Question: For the life of me, I don't know when and how these "dots" started showing up in my IDE. I'm not sure if it's Visual Studio OR Code Rush from DevExpress that is doing it.

If anyone knows how to make them go away, please help! =)
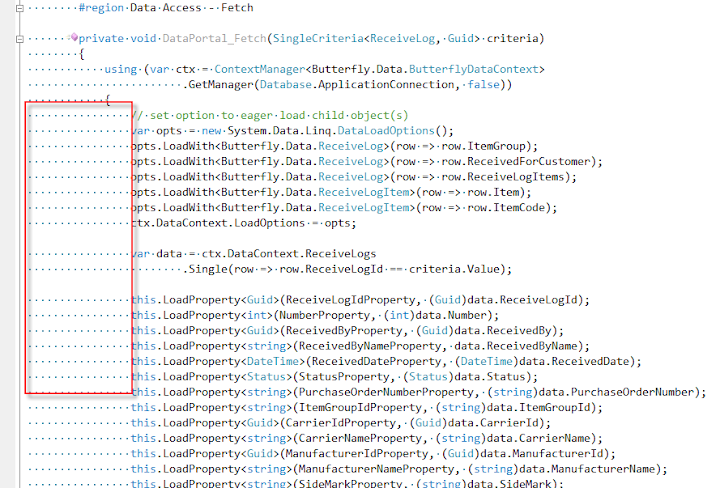
Answer: Those dots represent space characters. You will also see little arrows for tabs, and little hooked arrows for carriage returns.
Press + + to toggle the dots you're seeing.
BTW this is a standard Visual Studio feature. It has nothing to do with CodeRush or any other plugin.
As Martin points out, you could press + , then + . Personally I press CTRL then hold it down for the R & W keystrokes. It's less typing.